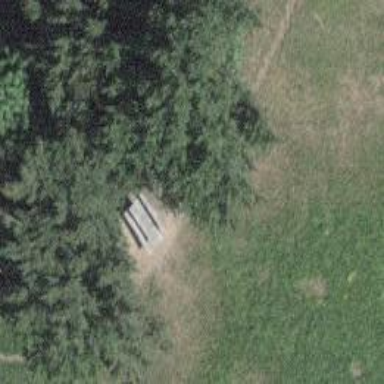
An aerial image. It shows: Picnic table located in leisure land area.